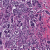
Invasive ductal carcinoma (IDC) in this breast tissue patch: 0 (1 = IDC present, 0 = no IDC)